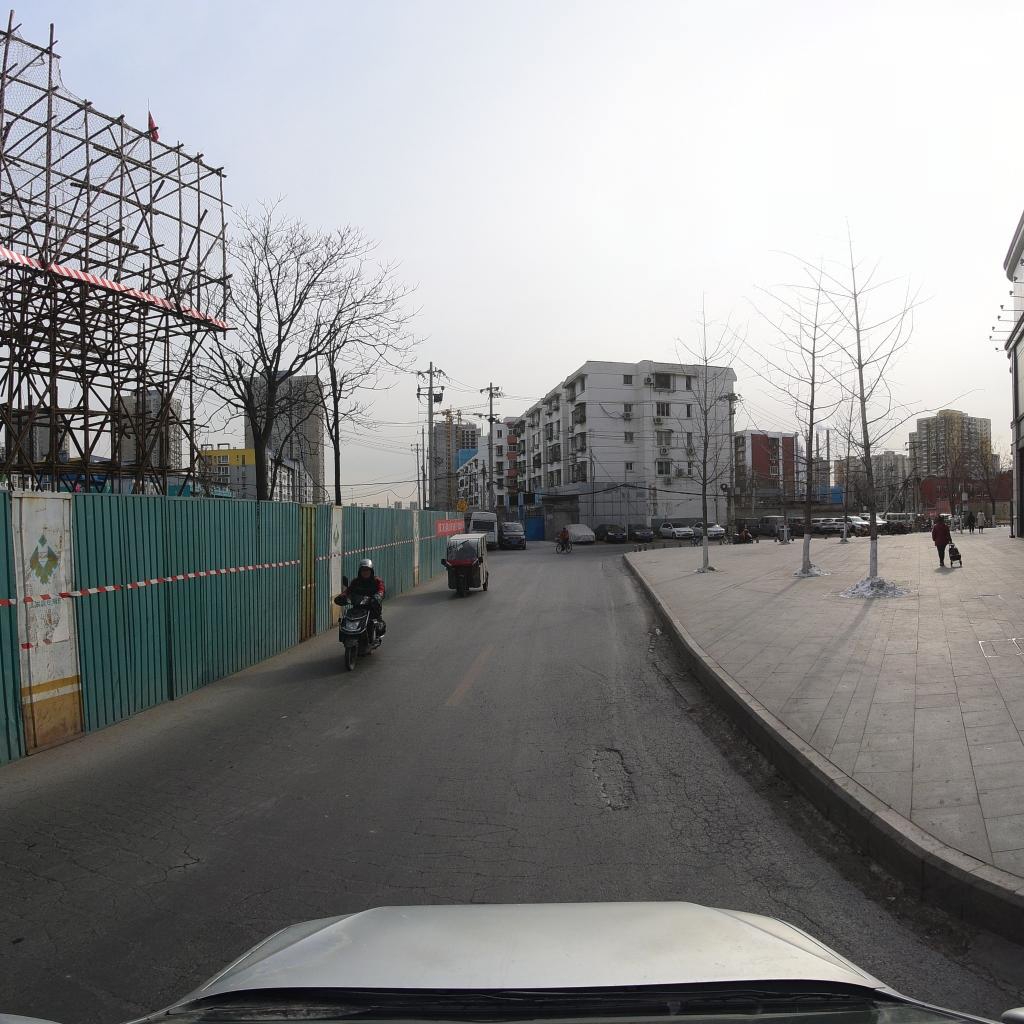
Region: Fengtai
Road damage annotations: pothole, alligator crack